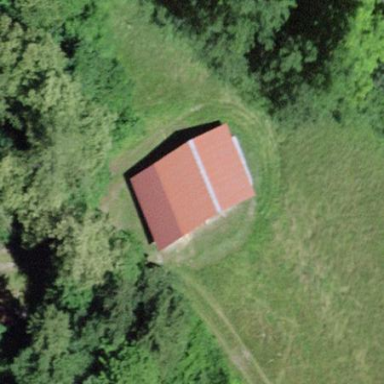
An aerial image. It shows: Barn.